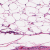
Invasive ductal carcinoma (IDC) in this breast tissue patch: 0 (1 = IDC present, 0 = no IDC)